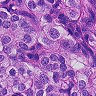
Metastatic tissue present: yes